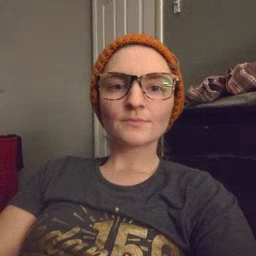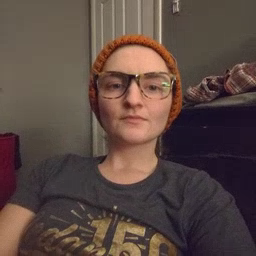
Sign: dog